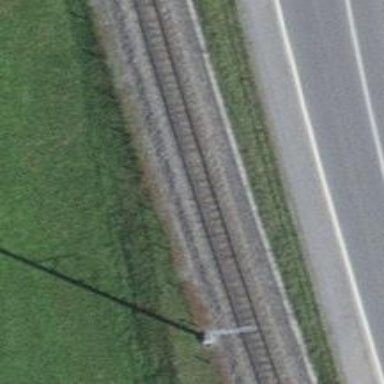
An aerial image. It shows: Narrow-gauge railway with 1 track. The tracks are electrified with contact line.